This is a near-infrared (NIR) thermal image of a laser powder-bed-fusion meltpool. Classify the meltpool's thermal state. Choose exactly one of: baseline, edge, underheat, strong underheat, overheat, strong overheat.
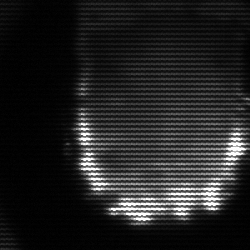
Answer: baseline